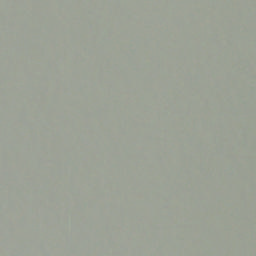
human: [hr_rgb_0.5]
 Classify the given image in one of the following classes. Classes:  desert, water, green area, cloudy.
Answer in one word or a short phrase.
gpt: cloudy